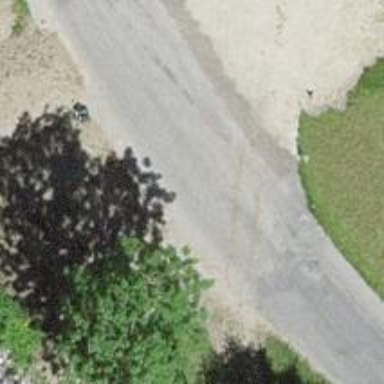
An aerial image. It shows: Unclassified road.